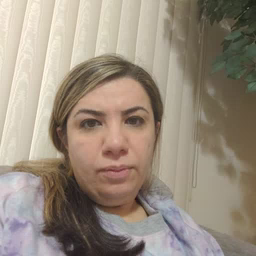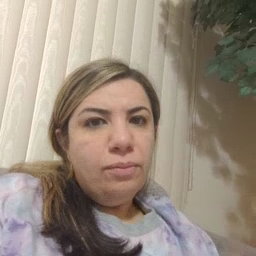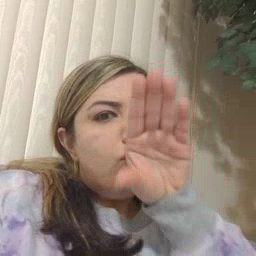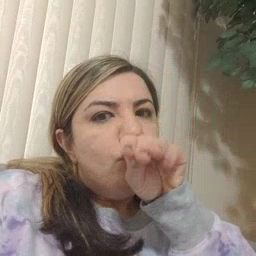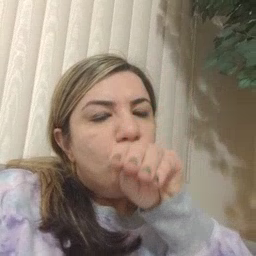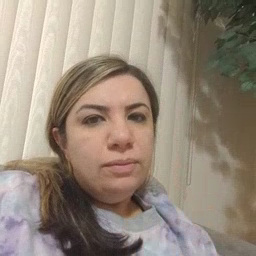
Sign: duck